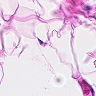
Metastatic tissue present: no